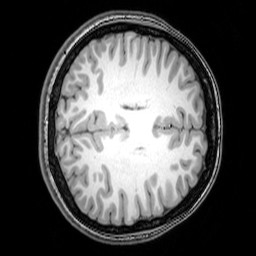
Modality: T1w
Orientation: axial
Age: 22
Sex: female
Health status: healthy
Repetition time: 0.081 s
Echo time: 0.037 s